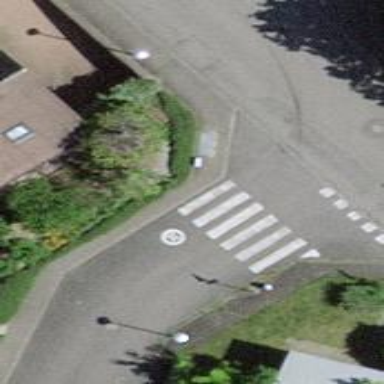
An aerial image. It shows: Zebra crossing on the road.